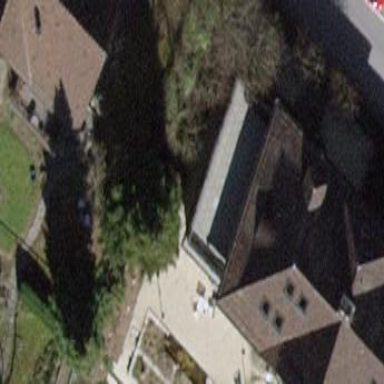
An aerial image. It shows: Hipped roof house.